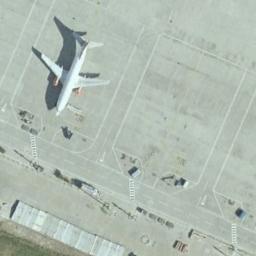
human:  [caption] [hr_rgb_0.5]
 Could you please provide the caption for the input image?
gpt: There is an airplane parked on the runway .

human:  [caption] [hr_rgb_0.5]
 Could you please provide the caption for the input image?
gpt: An airplane was on the airport .

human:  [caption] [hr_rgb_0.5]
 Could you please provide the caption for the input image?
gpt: A plane parked on the airport while a building and some facilities in front of it .

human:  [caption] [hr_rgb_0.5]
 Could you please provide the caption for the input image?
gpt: An aircraft was parked on the ground and there are many white markings on the ground .

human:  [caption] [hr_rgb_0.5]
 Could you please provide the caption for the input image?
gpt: One plane is on the ground next to the building .